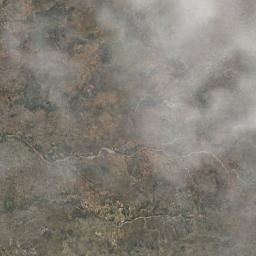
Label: cloud